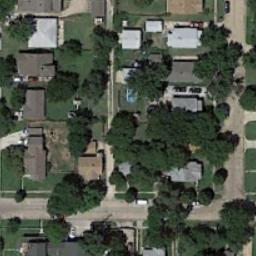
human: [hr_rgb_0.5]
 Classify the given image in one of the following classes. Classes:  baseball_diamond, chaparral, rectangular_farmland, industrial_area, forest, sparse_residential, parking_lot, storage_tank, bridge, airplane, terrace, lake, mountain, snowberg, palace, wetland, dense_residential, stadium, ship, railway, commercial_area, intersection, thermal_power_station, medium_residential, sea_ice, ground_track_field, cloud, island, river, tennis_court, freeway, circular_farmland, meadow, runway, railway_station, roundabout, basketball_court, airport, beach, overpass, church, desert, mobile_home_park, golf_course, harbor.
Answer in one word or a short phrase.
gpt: medium_residential